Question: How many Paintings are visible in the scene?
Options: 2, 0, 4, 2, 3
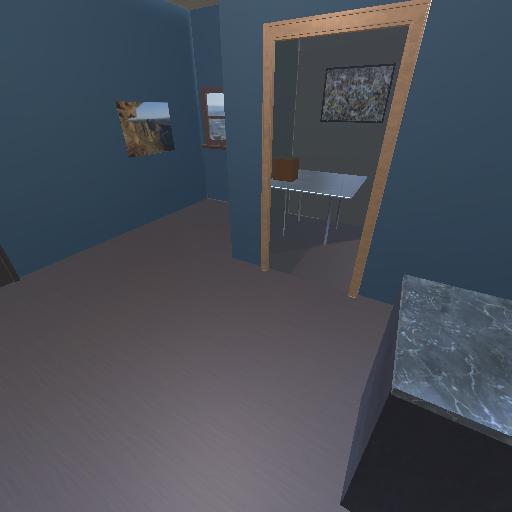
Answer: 2